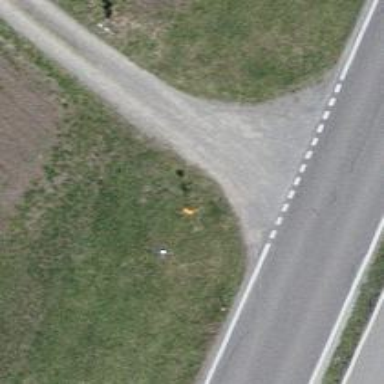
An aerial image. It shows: Aerial marker.